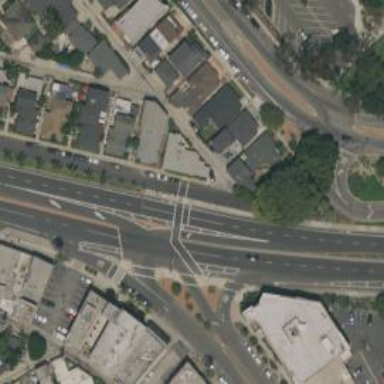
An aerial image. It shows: Crossing with line markings on the road.